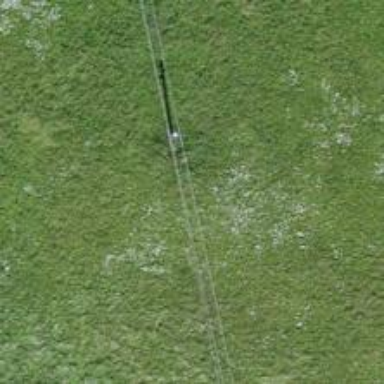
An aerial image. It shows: Power pole.